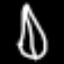
Label: leaf